Question: I have a chart where the x-axis is composed of dates, with yearly intervals. The problem is, depending on the minimum date, the minimum label is or is not shown. Check below:
'''
var s = new Series();
s.ChartType = SeriesChartType.Line;
var d = new DateTime(2013, 04, 01);
s.Points.AddXY(d.AddYears(-1), 3);
s.Points.AddXY(d, 3);
s.Points.AddXY(d.AddYears(1), 2);
s.Points.AddXY(d.AddYears(2), 1);
s.Points.AddXY(d.AddYears(3), 4);
chart1.Series.Clear();
chart1.Series.Add(s);
chart1.Series[0].XValueType = ChartValueType.DateTime;
chart1.ChartAreas[0].AxisX.LabelStyle.Format = "yyyy-MM-dd";
chart1.ChartAreas[0].AxisX.Interval = 2;
chart1.ChartAreas[0].AxisX.IntervalType = DateTimeIntervalType.Years;
chart1.Series[0].XValueType = ChartValueType.DateTime;
DateTime minDate = new DateTime(2011, 01, 01);
DateTime maxDate = new DateTime(2022, 01, 01);
chart1.ChartAreas[0].AxisX.Minimum = minDate.ToOADate();
'''
When running the code above, the minimum date has no label (the first label is 2012), however, if you use 2012 as the minimum year, it will be shown. This only happens on a higher than 1 interval, and becomes worse the greater the value. I have no idea as to why this happens. I have also tried setting the interval properties (minus offset) for the LabelStyle, but to no avail.

PS: Sample code extracted form <URL>, with some modifications
Tested on .NET 4.5.1 and 3.5
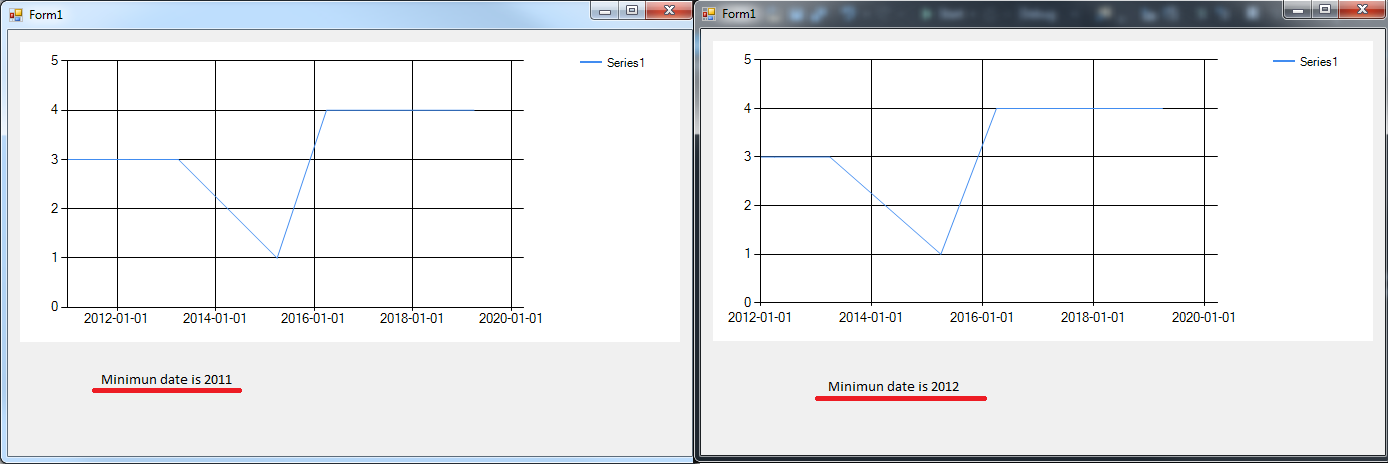
Answer: The first label to be shown is the one higher or equal to the minvalue which is a multiple of the interval. So, for an interval of 3: [2011,2012] ->2013; [2014,2015]->2016. This way the offset can be dynamically calculated with some simple math.
'''
var offset = -(interval - (minYear % interval));
'''
Although the problem is solved, it still makes no sense to me. Why do this on a date axis and not a numerical one? Sounds more like a bug.